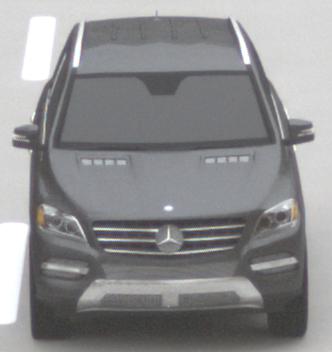
Make: Mercedes-Benz
Model: ML 350
Detailed model: M-Class (166)
Model produced from: 2011/11
Model produced until: 2014/10
Doors: 5
Color: gray
Road condition: dry road
Daytime: midday
Contrast: low contrast